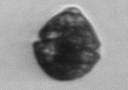
Label: Scrippsiella